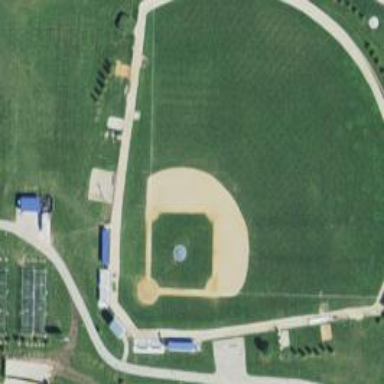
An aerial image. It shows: Baseball pitch for leisure land activities.